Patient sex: F
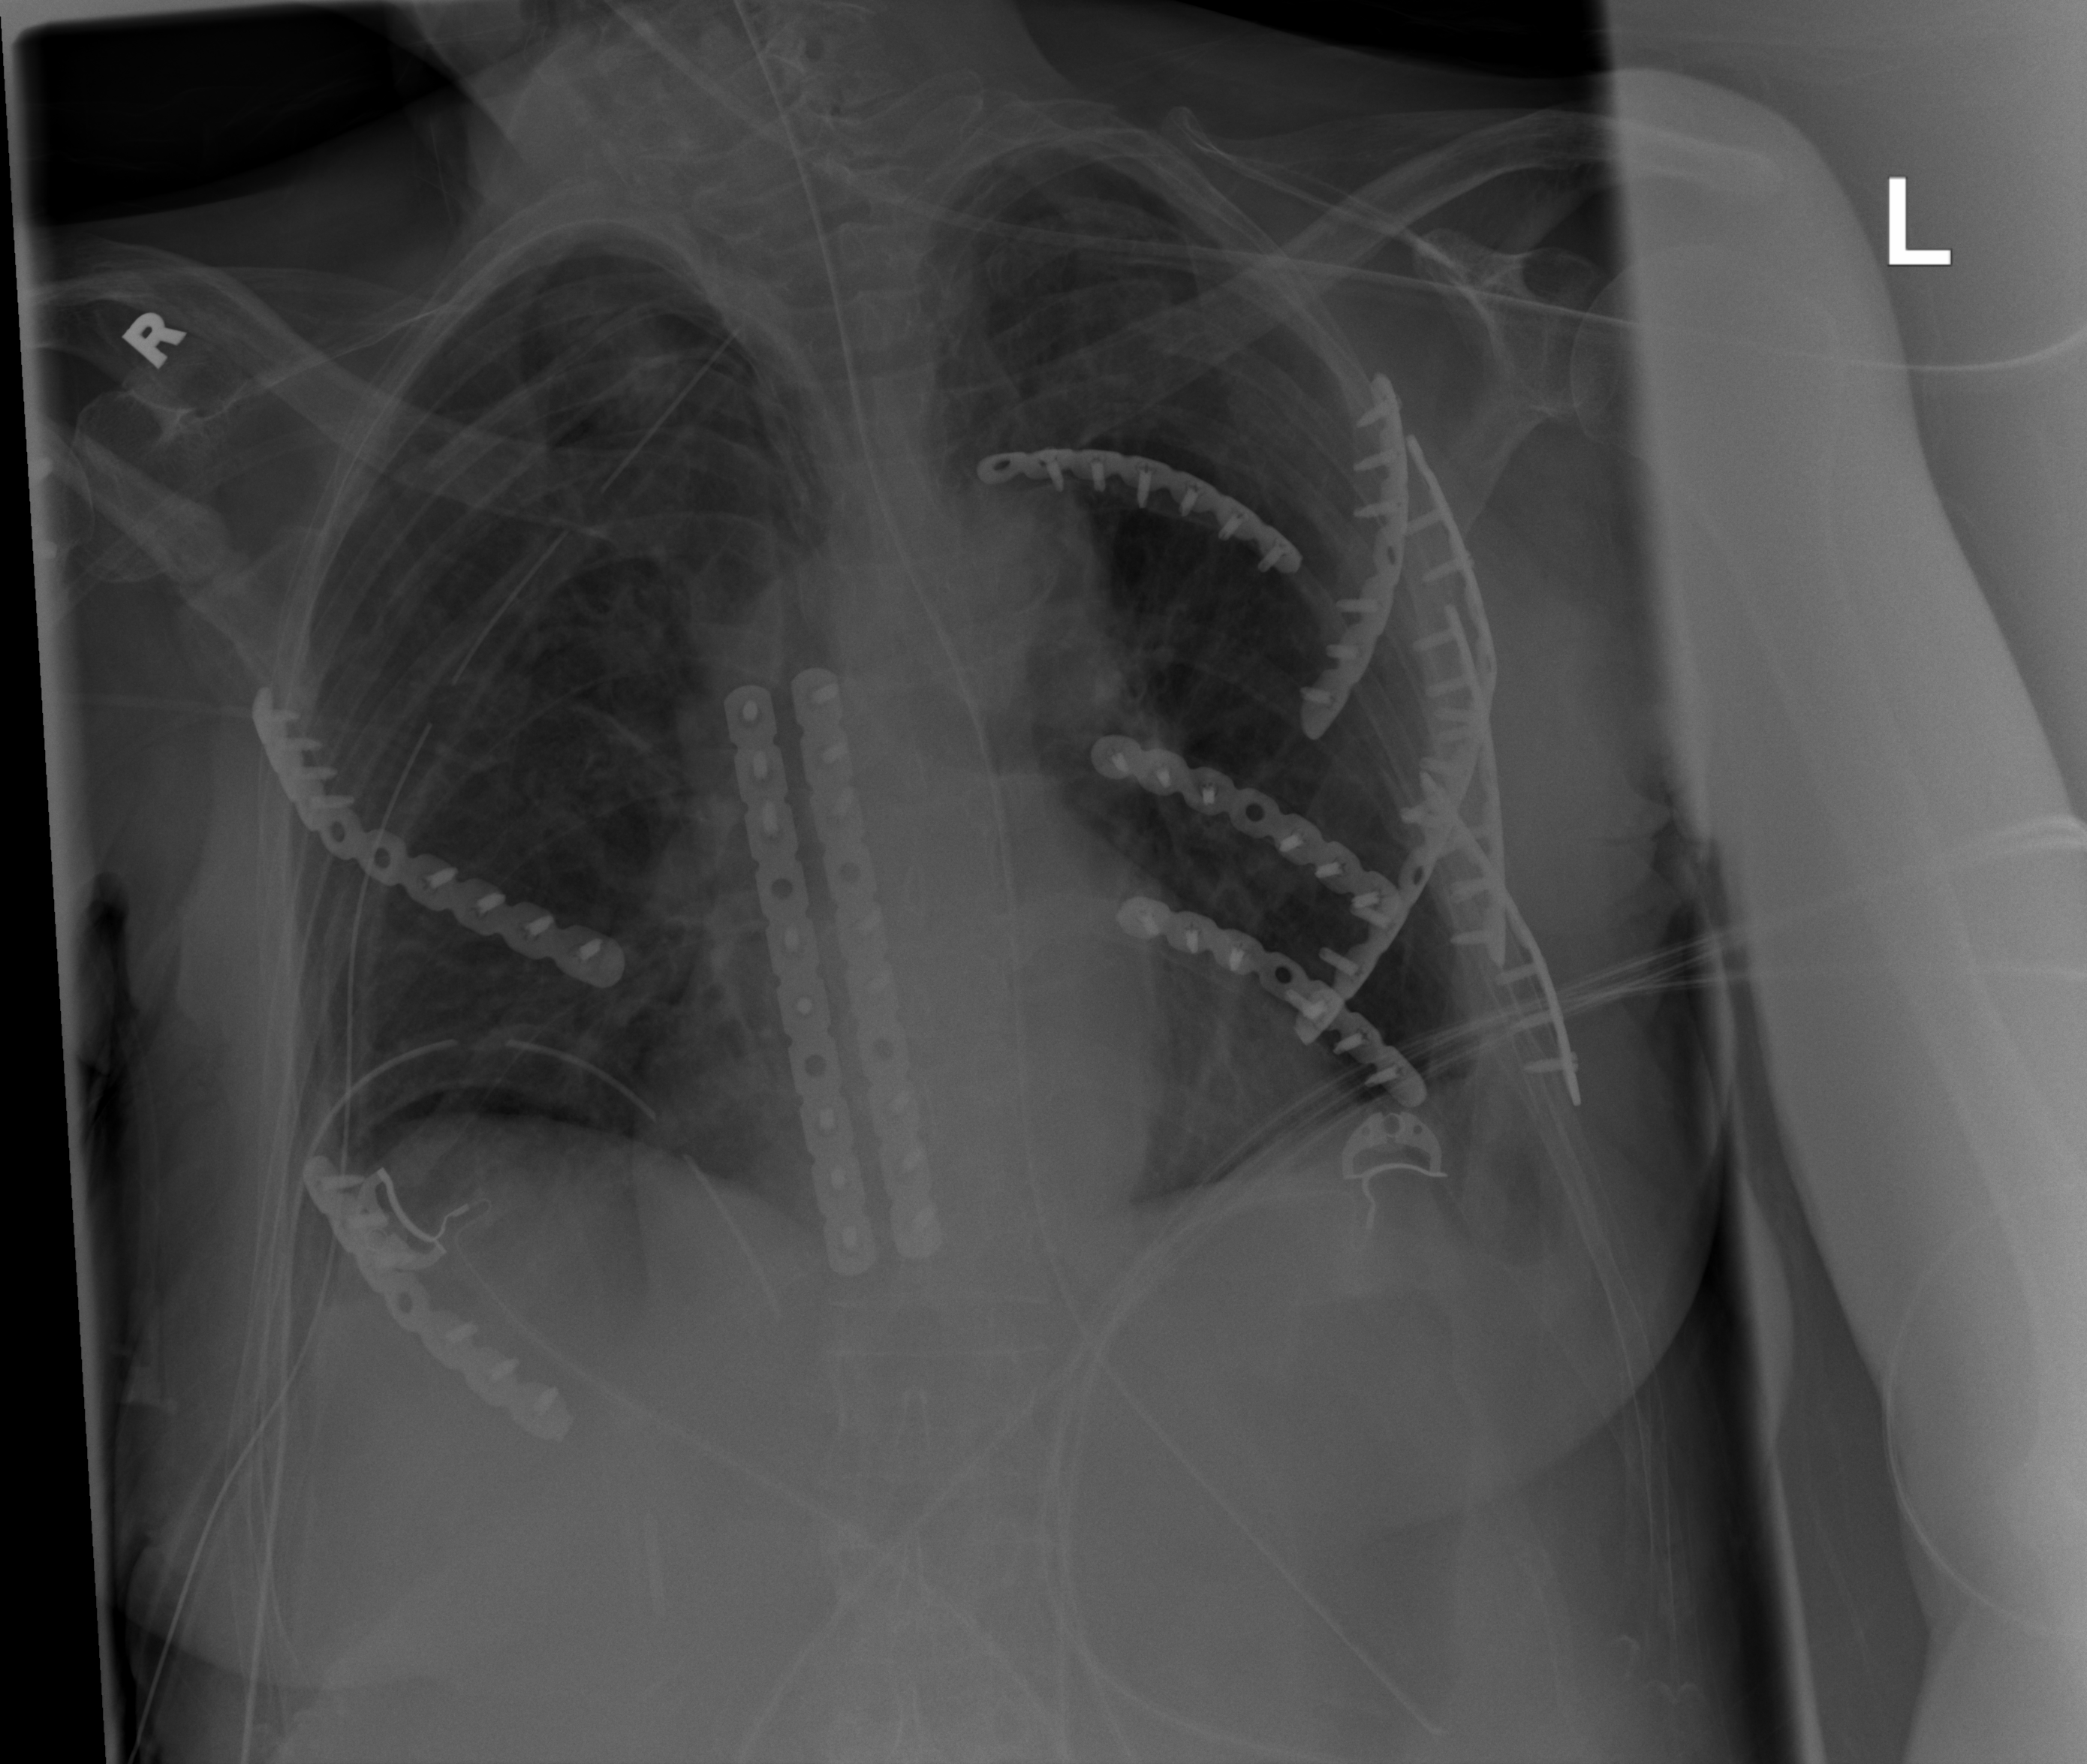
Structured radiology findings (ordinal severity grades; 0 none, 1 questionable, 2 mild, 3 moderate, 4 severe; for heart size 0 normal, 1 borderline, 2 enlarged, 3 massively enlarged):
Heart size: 0
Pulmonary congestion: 0
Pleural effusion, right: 1
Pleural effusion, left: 2
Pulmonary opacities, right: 0
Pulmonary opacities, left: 0
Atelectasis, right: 2
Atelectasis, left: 2